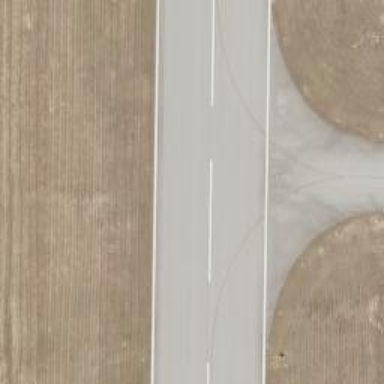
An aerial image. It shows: Runway surface made of asphalt at airport.